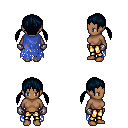
a pixel art fantasy rpg character, female body template, human, dark skin, blue tattered cape, gold greaves, raven twin-tailed hairstyle, metal gloves, four views (front, back, left, right), 2x2 character sprite sheet, small pixel art, hard edges, no anti-aliasing